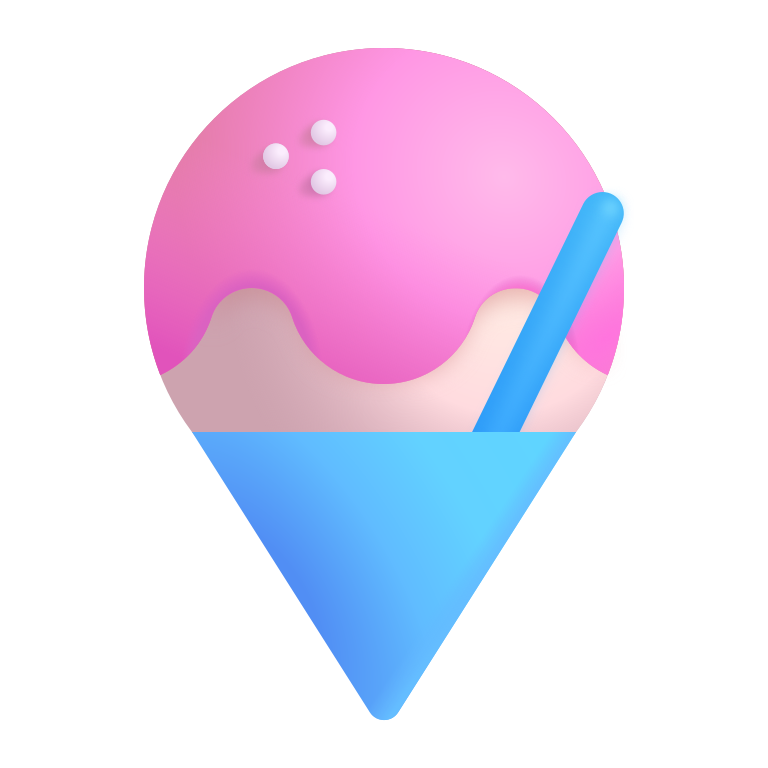
shaved ice color